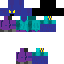
A male skeleton skin with dark skin, wearing brown long hair dressed in a blue hoodie and blue pants, featuring a closed mouth.